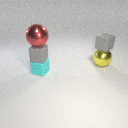
small gray rubber cube below large red metal sphere